Question: In the below image my drop down menu is not displaying over the content.It is very transparent know.Can anyone help me what I have to add to make this drop down menu un-transparent.

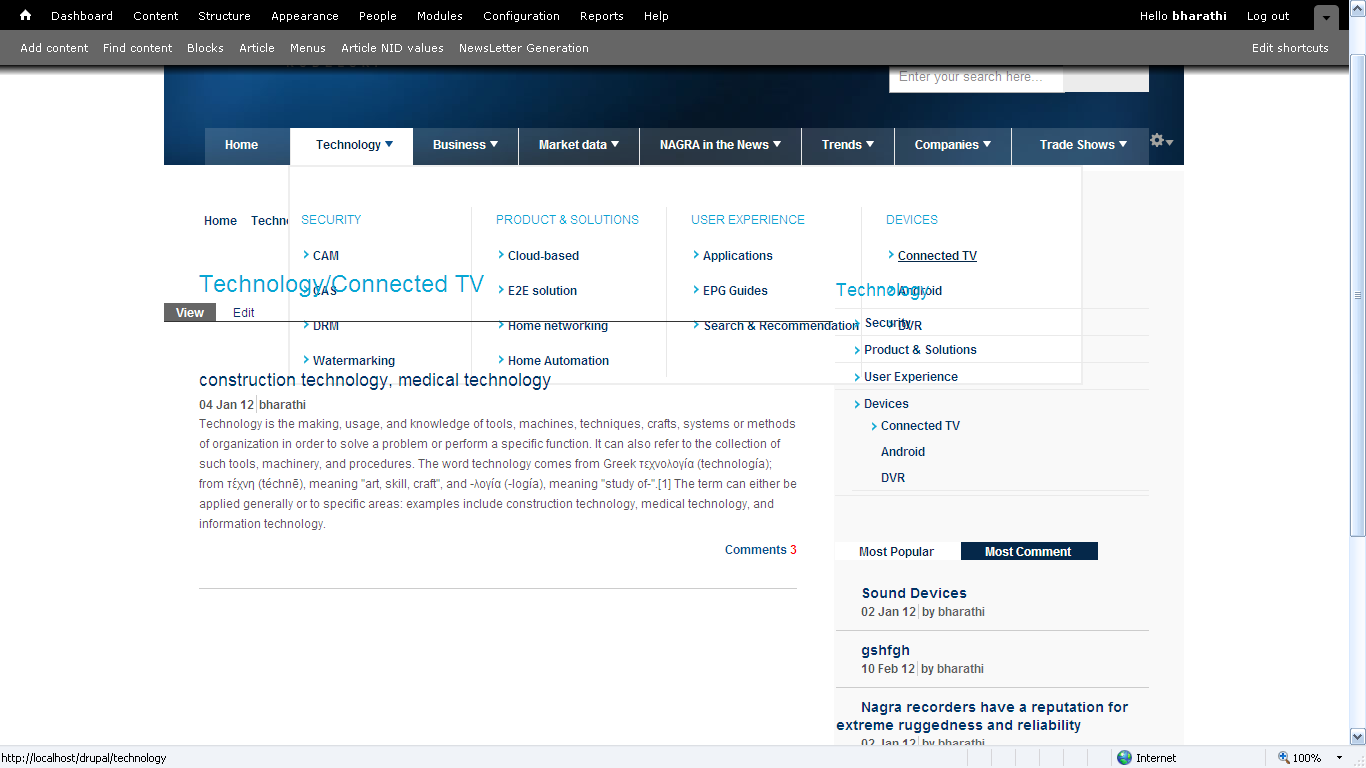
Answer: Your dropdown is probably a 'div' in the html dom. You could find the name of that 'div' and then apply a background to it using css:
'''
.dropdown_div_name { background-color: white; }
'''
### Edit:
Re looking at the image you posted it is most probably a problem with the 'z-index' as others also suggested, since for example if you look at the 'Technology/Connected TV' header, that shows over the menu contents. That could be fixed by changing the 'z-index' of the dropdown menu
'''
.dropdown_div_name { z-index:100; }
'''
where '100' should be a number bigger than the 'z-index' of the rest items that you want it to overlap